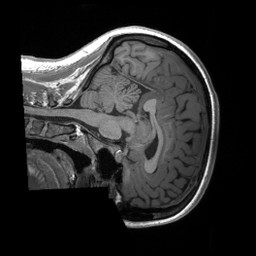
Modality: T1w
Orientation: sagittal
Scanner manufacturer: siemens
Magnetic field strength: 3 T
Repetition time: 2.4 s
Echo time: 0.00224 s